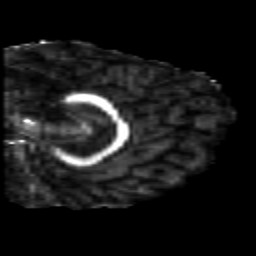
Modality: FA
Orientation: sagittal
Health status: healthy
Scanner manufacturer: siemens
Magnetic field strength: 3 T
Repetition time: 10 s
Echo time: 0.092 s